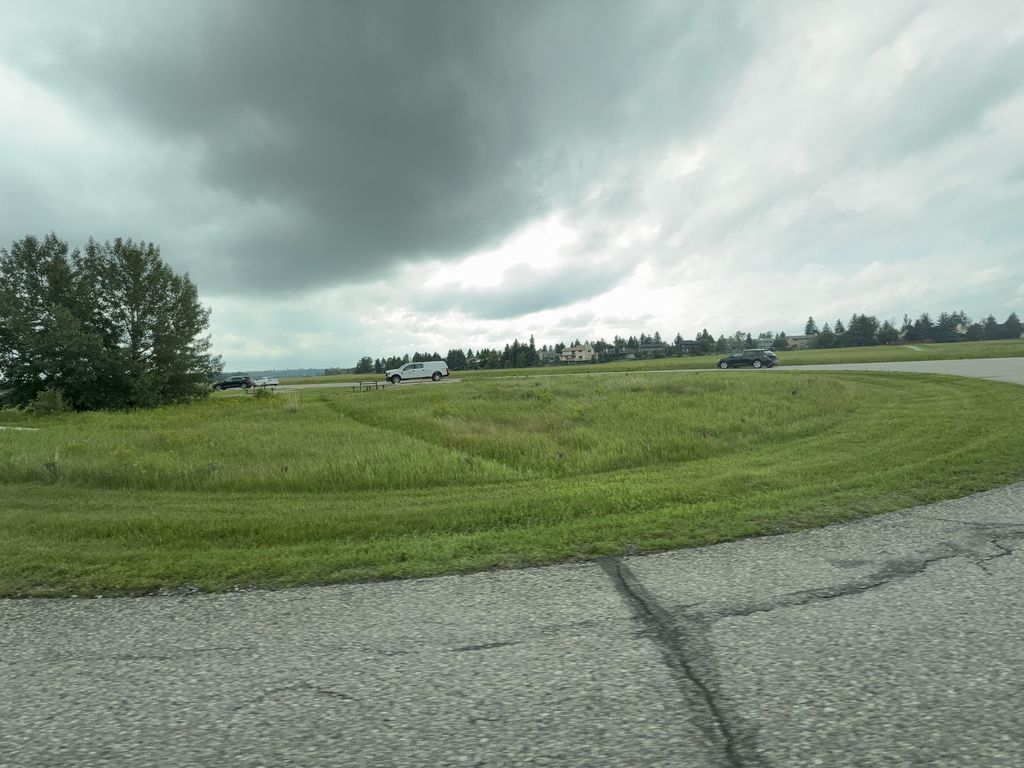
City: calgary